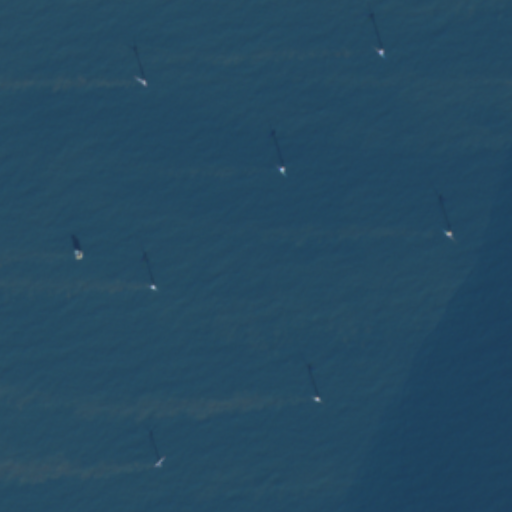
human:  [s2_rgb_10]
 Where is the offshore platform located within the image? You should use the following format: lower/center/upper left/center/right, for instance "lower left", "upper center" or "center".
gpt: The offshore platform is located in the center left of the image.
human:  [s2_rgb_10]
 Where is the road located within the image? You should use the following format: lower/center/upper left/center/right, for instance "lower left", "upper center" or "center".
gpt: There is no road in the image.